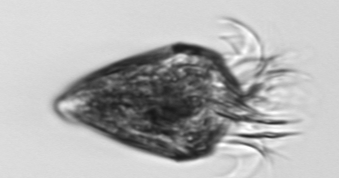
Label: Ciliophora